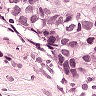
Metastatic tissue present: yes